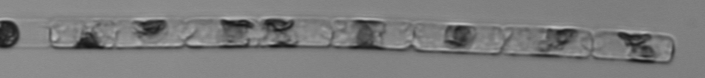
Label: Guinardia_delicatula_TAG_internal_parasite